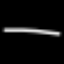
Label: line